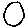
Label: circle